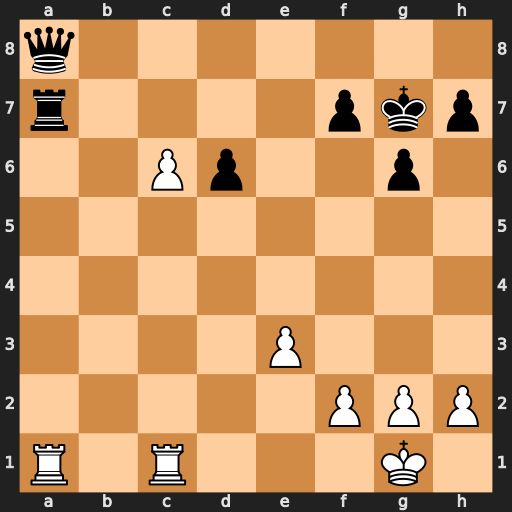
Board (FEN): q7/r4pkp/2Pp2p1/8/8/4P3/5PPP/R1R3K1
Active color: w
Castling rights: -
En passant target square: -
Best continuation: Rxa7 Qxa7 c7